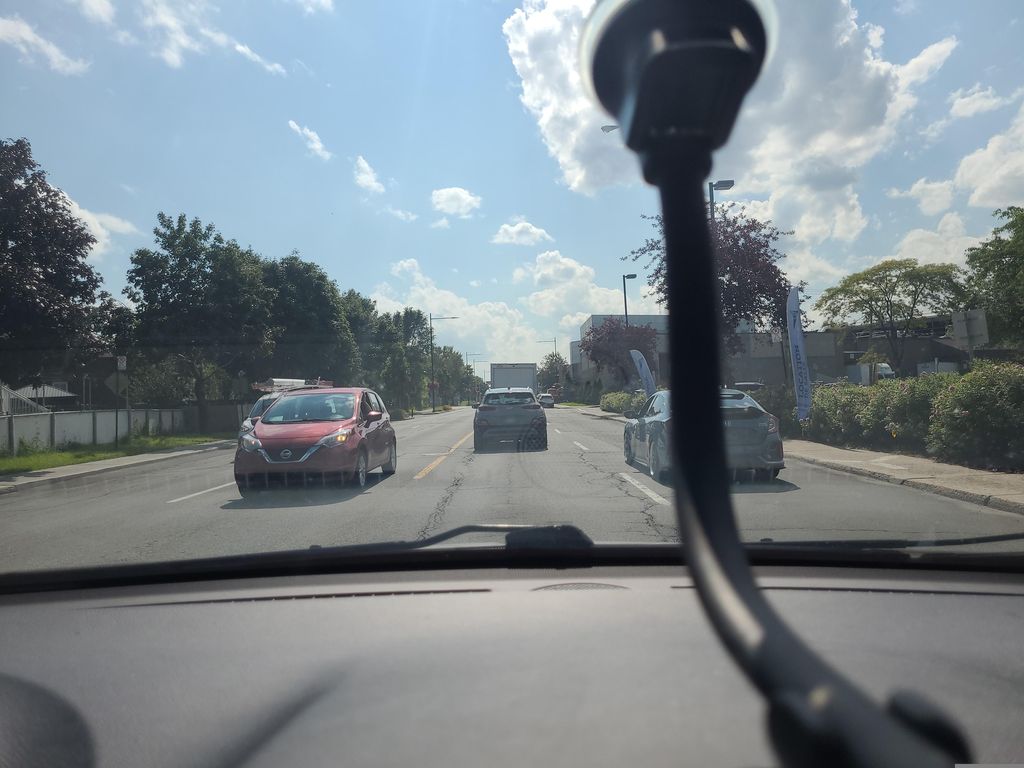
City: montreal